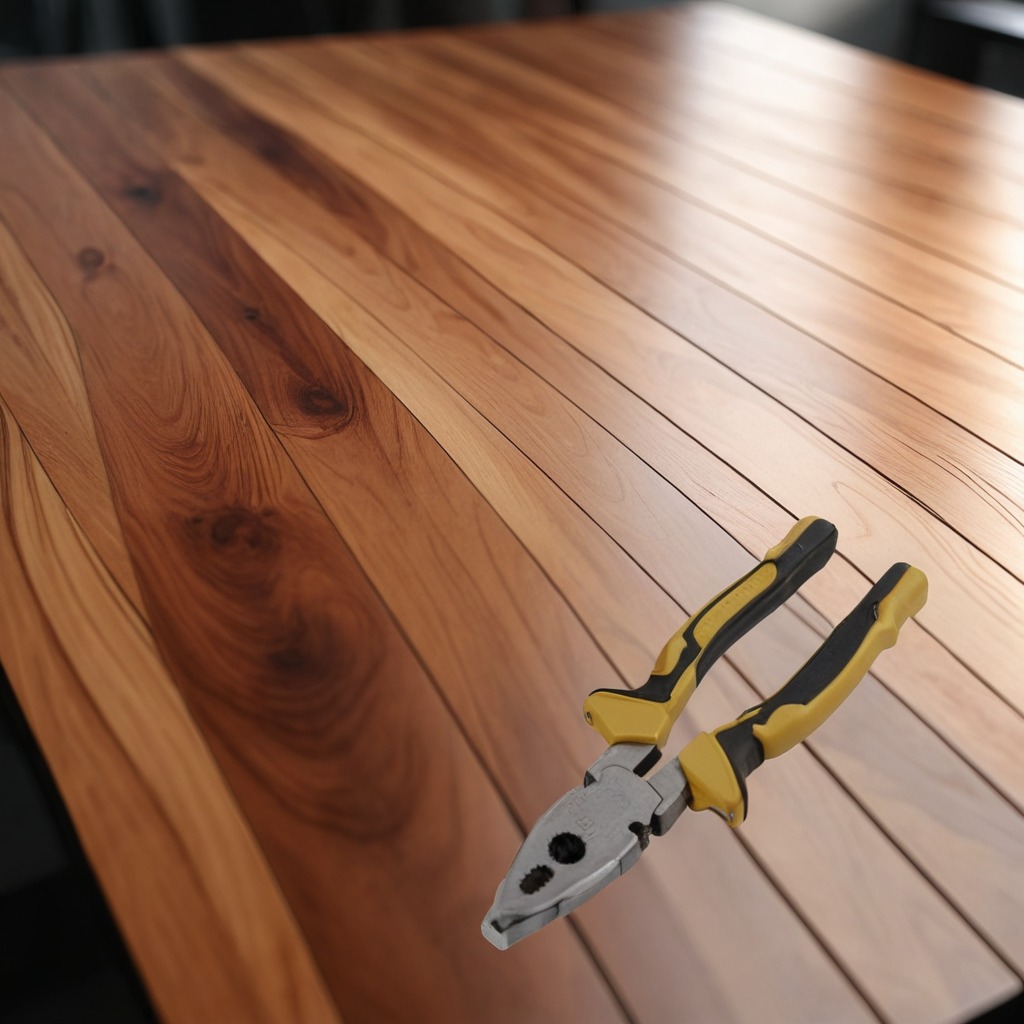
A plier is lying on a wooden table in a carpentry studio.